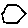
Label: hexagon